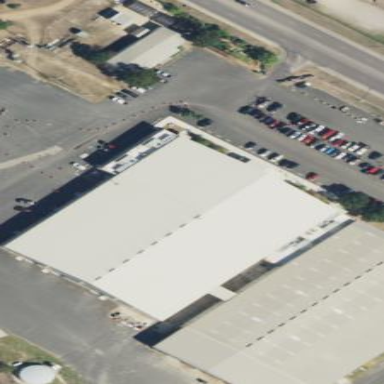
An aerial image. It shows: Exhibition center building.